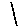
Label: line